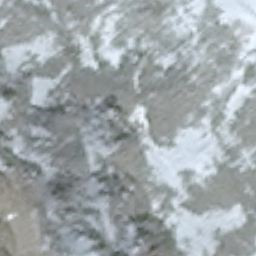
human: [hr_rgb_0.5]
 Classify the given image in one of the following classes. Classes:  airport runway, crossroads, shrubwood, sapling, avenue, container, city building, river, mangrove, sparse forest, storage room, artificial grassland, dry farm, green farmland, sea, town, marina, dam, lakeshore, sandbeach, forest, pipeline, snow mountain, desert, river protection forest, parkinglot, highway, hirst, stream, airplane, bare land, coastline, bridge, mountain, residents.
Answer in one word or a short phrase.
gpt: snow mountain